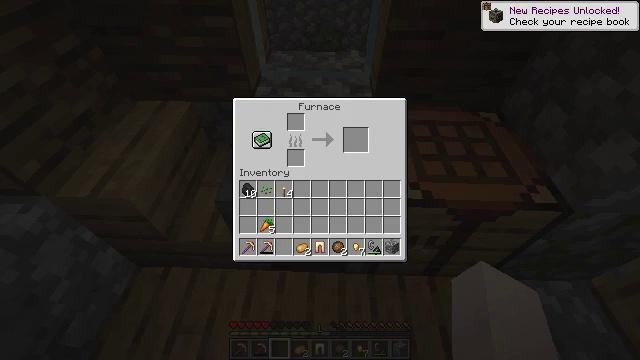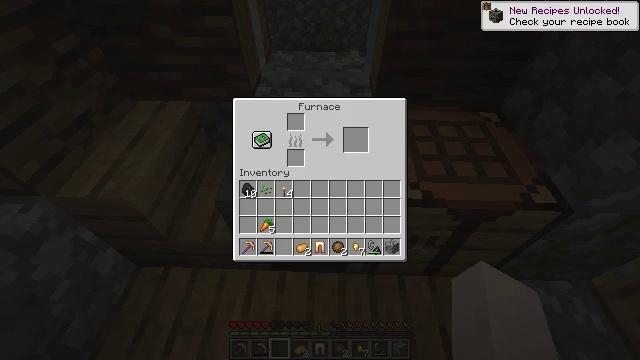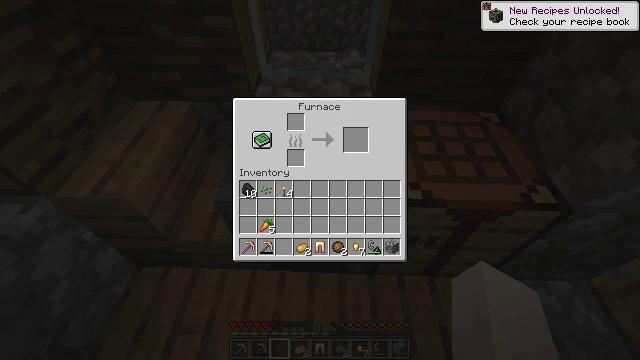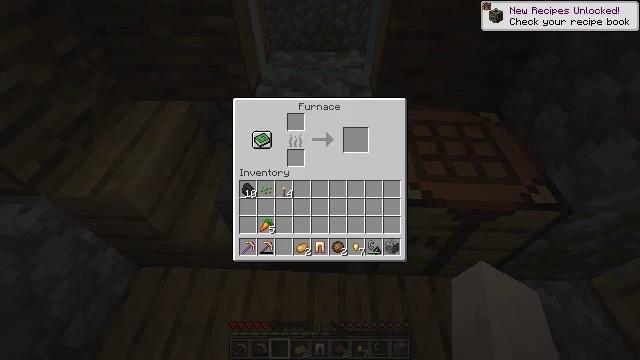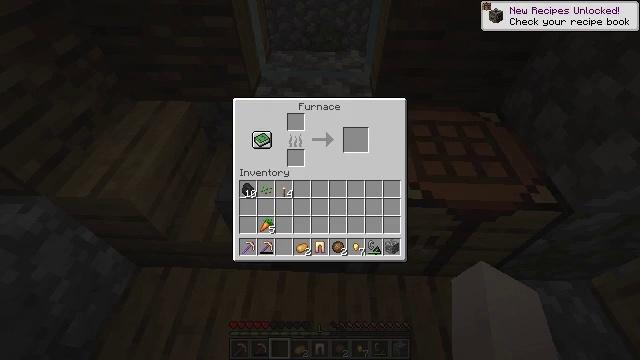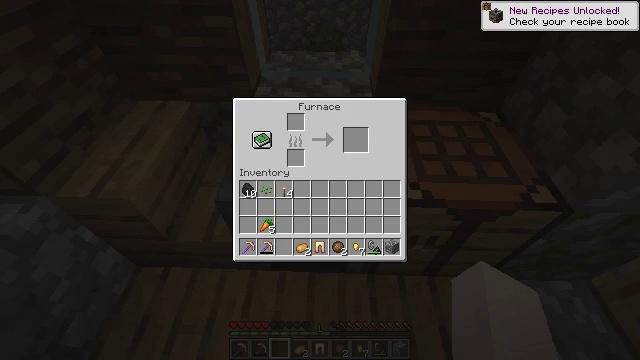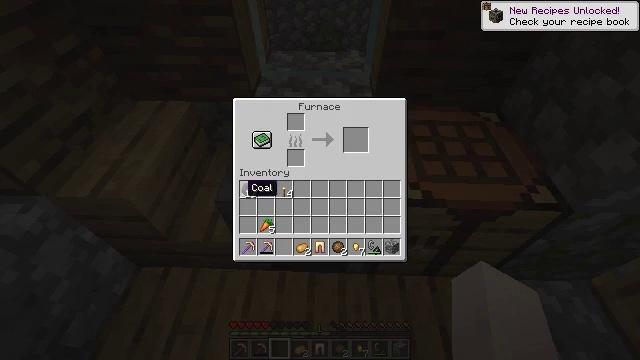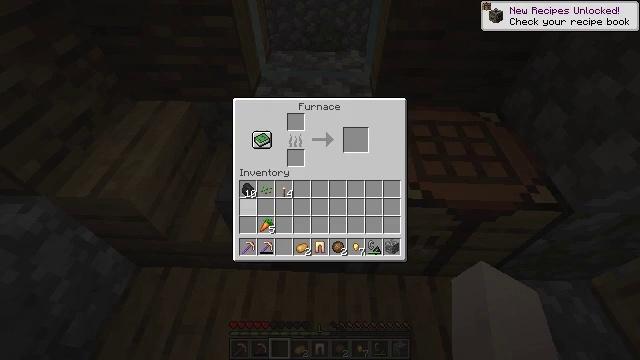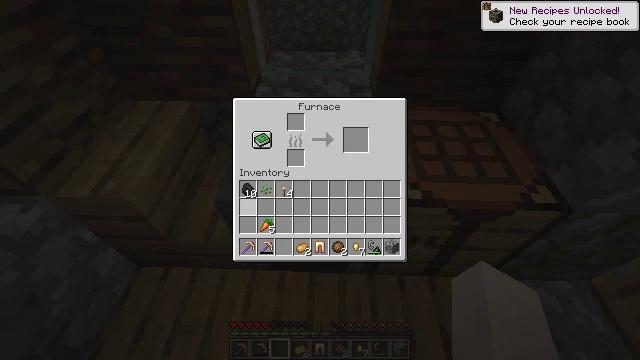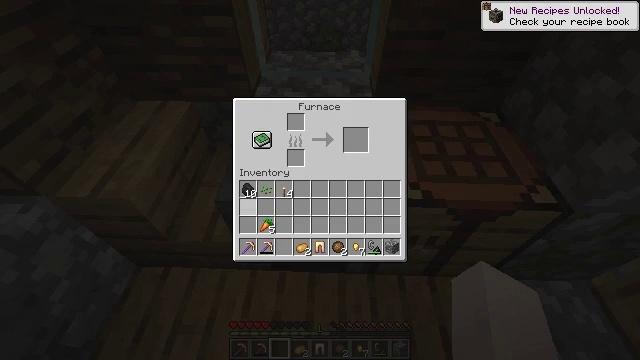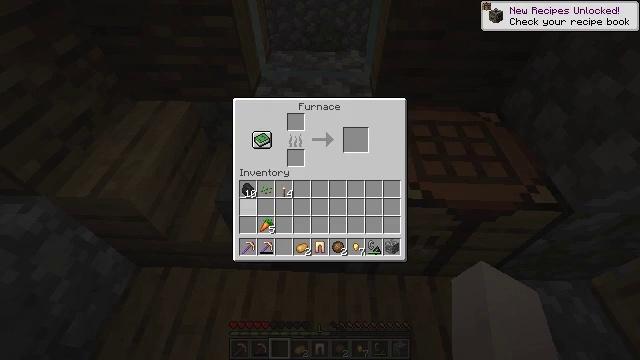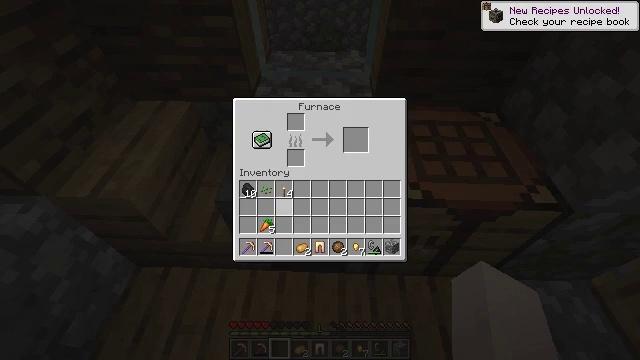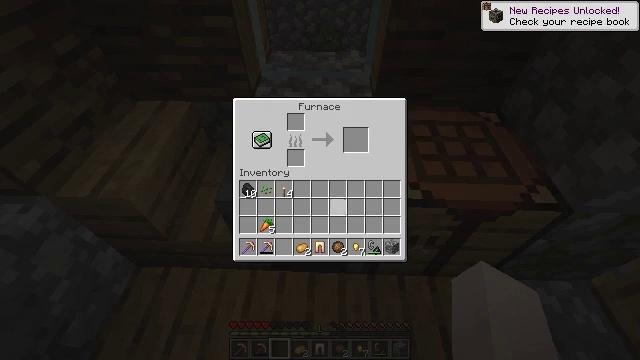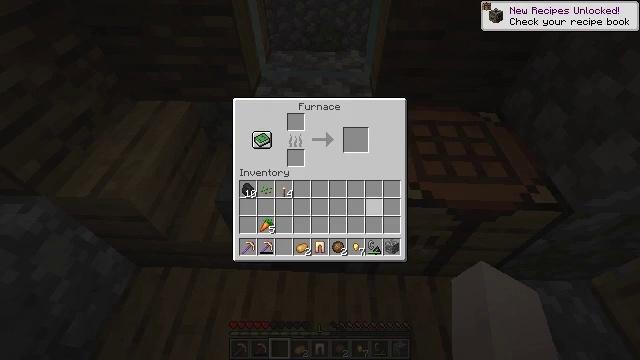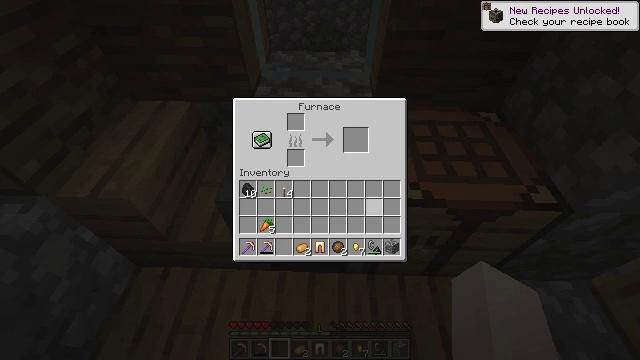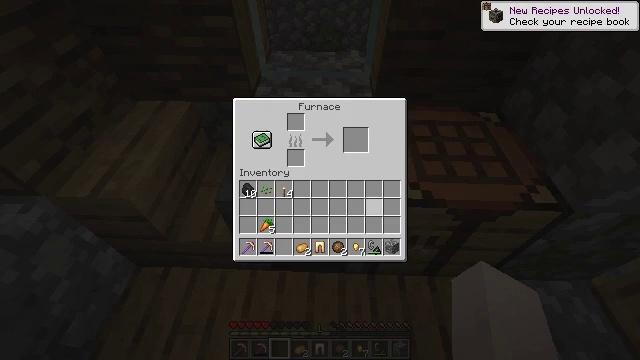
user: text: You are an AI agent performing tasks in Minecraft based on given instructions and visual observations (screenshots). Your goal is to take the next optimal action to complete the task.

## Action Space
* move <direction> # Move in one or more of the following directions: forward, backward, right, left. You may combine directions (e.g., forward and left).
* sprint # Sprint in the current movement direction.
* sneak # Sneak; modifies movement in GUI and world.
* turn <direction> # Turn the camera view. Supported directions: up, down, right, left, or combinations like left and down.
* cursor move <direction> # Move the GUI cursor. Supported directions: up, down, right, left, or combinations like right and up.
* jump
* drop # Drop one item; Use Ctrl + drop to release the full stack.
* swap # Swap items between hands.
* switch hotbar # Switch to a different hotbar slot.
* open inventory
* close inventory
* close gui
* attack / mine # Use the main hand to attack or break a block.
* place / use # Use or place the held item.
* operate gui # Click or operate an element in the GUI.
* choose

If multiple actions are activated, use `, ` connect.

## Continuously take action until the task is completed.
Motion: motion action
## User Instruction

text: Mine the oak log.
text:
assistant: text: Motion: no_op
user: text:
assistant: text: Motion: no_op
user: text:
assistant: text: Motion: no_op
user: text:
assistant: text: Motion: no_op
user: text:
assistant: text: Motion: no_op
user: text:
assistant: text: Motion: turn down
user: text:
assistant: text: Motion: no_op
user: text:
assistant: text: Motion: no_op
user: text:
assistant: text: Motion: no_op
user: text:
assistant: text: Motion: no_op
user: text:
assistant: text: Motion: turn right
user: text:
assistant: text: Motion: turn right
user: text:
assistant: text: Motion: turn right
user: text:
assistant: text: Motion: no_op
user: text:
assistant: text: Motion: no_op
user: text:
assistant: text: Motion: no_op
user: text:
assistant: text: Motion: no_op
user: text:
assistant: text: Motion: no_op
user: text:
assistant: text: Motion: no_op
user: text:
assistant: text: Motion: no_op
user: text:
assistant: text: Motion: no_op
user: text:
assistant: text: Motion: no_op
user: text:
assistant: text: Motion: open inventory
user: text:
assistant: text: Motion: turn right, open inventory
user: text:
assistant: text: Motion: turn right, open inventory
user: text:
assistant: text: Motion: turn right, open inventory
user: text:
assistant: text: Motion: turn right, open inventory
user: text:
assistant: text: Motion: turn right
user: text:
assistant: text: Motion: turn right
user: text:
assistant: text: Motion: turn right